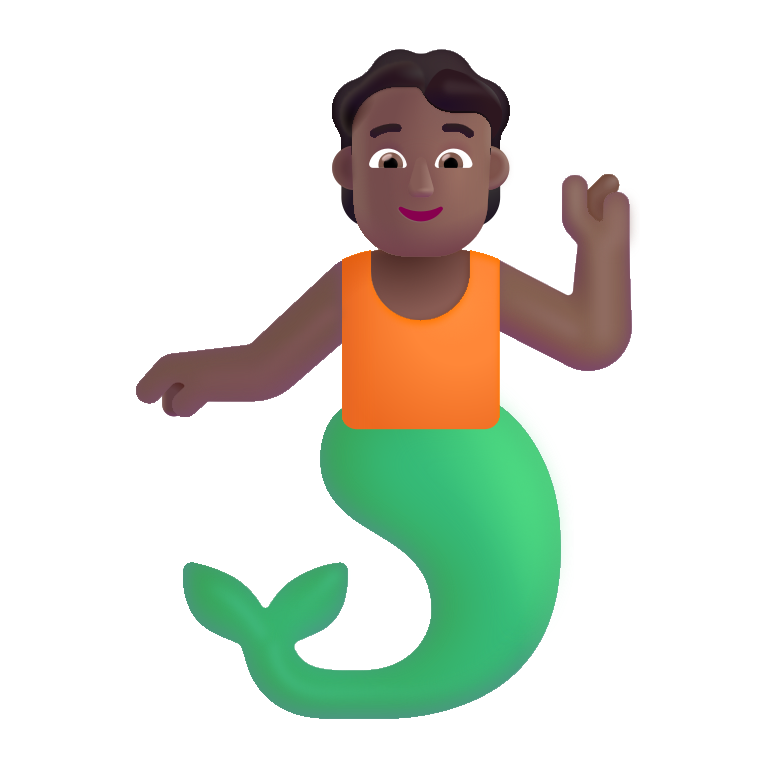
person merpeople color  dark